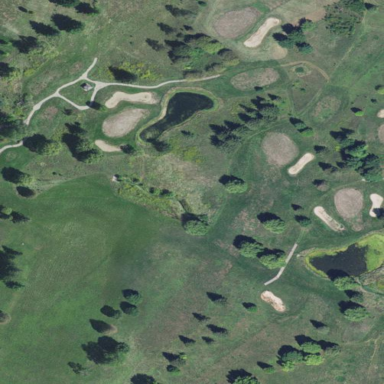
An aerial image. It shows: Rough area on grassy golf course.